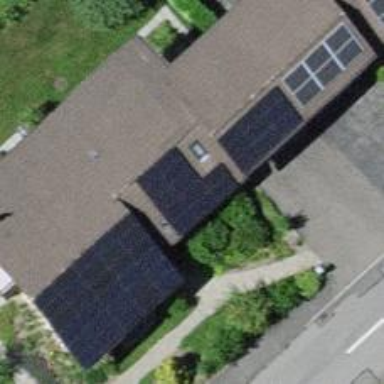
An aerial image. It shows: Solar power generator using photovoltaic panels.